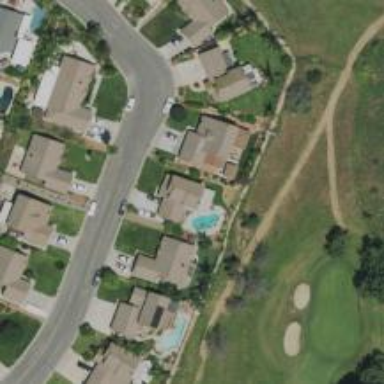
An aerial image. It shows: Golf cartpath that is also road path.